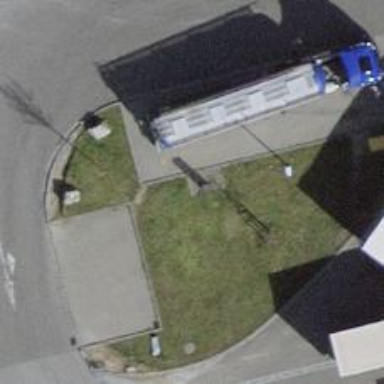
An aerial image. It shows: Charging station.